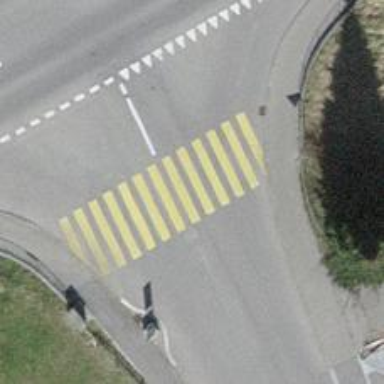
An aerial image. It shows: Asphalt footway with zebra crossing.